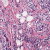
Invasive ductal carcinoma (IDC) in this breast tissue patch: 1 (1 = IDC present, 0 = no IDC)